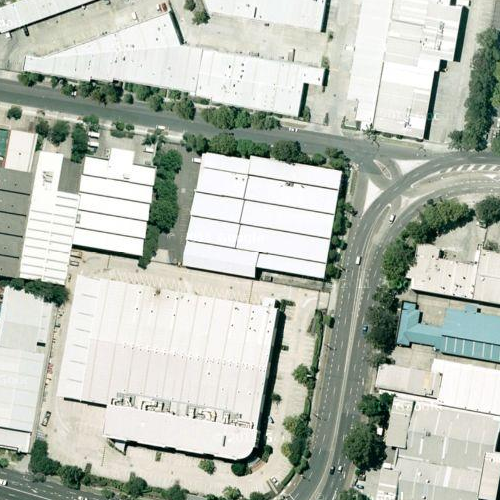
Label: sydney